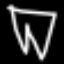
Label: pants